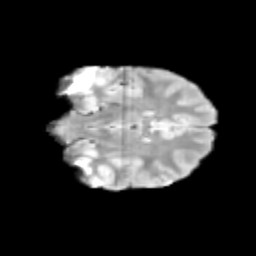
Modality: T2w
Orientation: coronal
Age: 10
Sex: female
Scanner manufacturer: siemens
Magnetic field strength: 3 T
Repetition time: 3.8 s
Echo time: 0.07 s